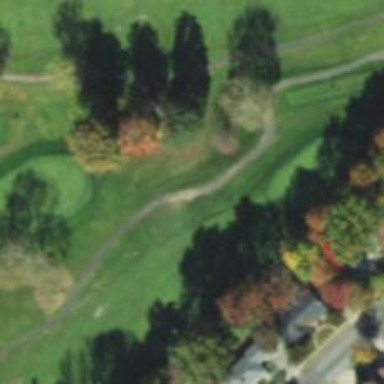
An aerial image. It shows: Path used for both walking and golf.